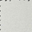
Piece: xx